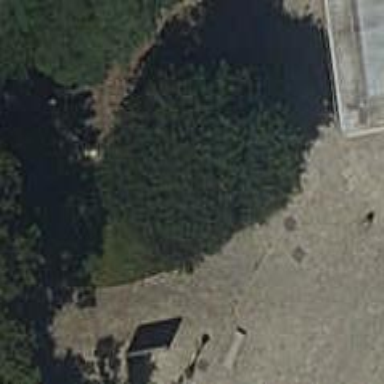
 broadleaved tree classified as natural monument."